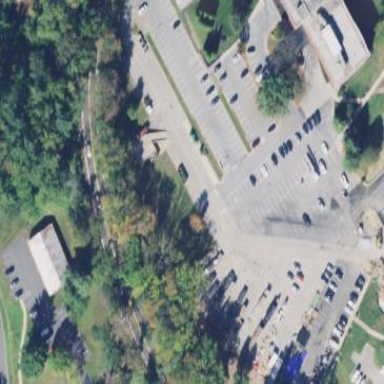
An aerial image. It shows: Parking area.